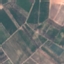
Land use / land cover: PermanentCrop